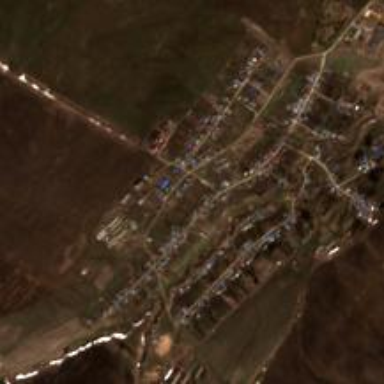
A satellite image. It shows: Rural residential area.